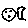
Label: moon